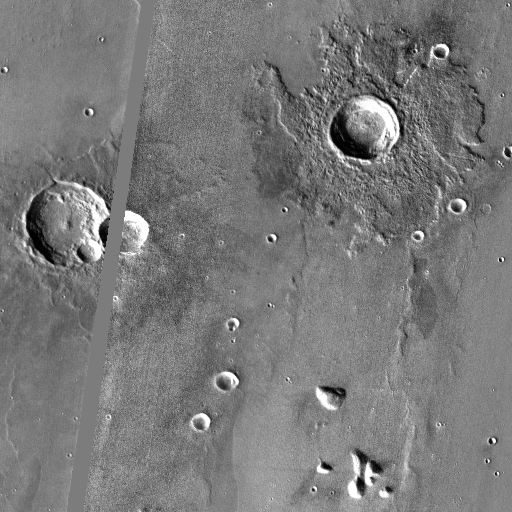
Crater classes present: Background, Other, Layered, Buried